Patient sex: F
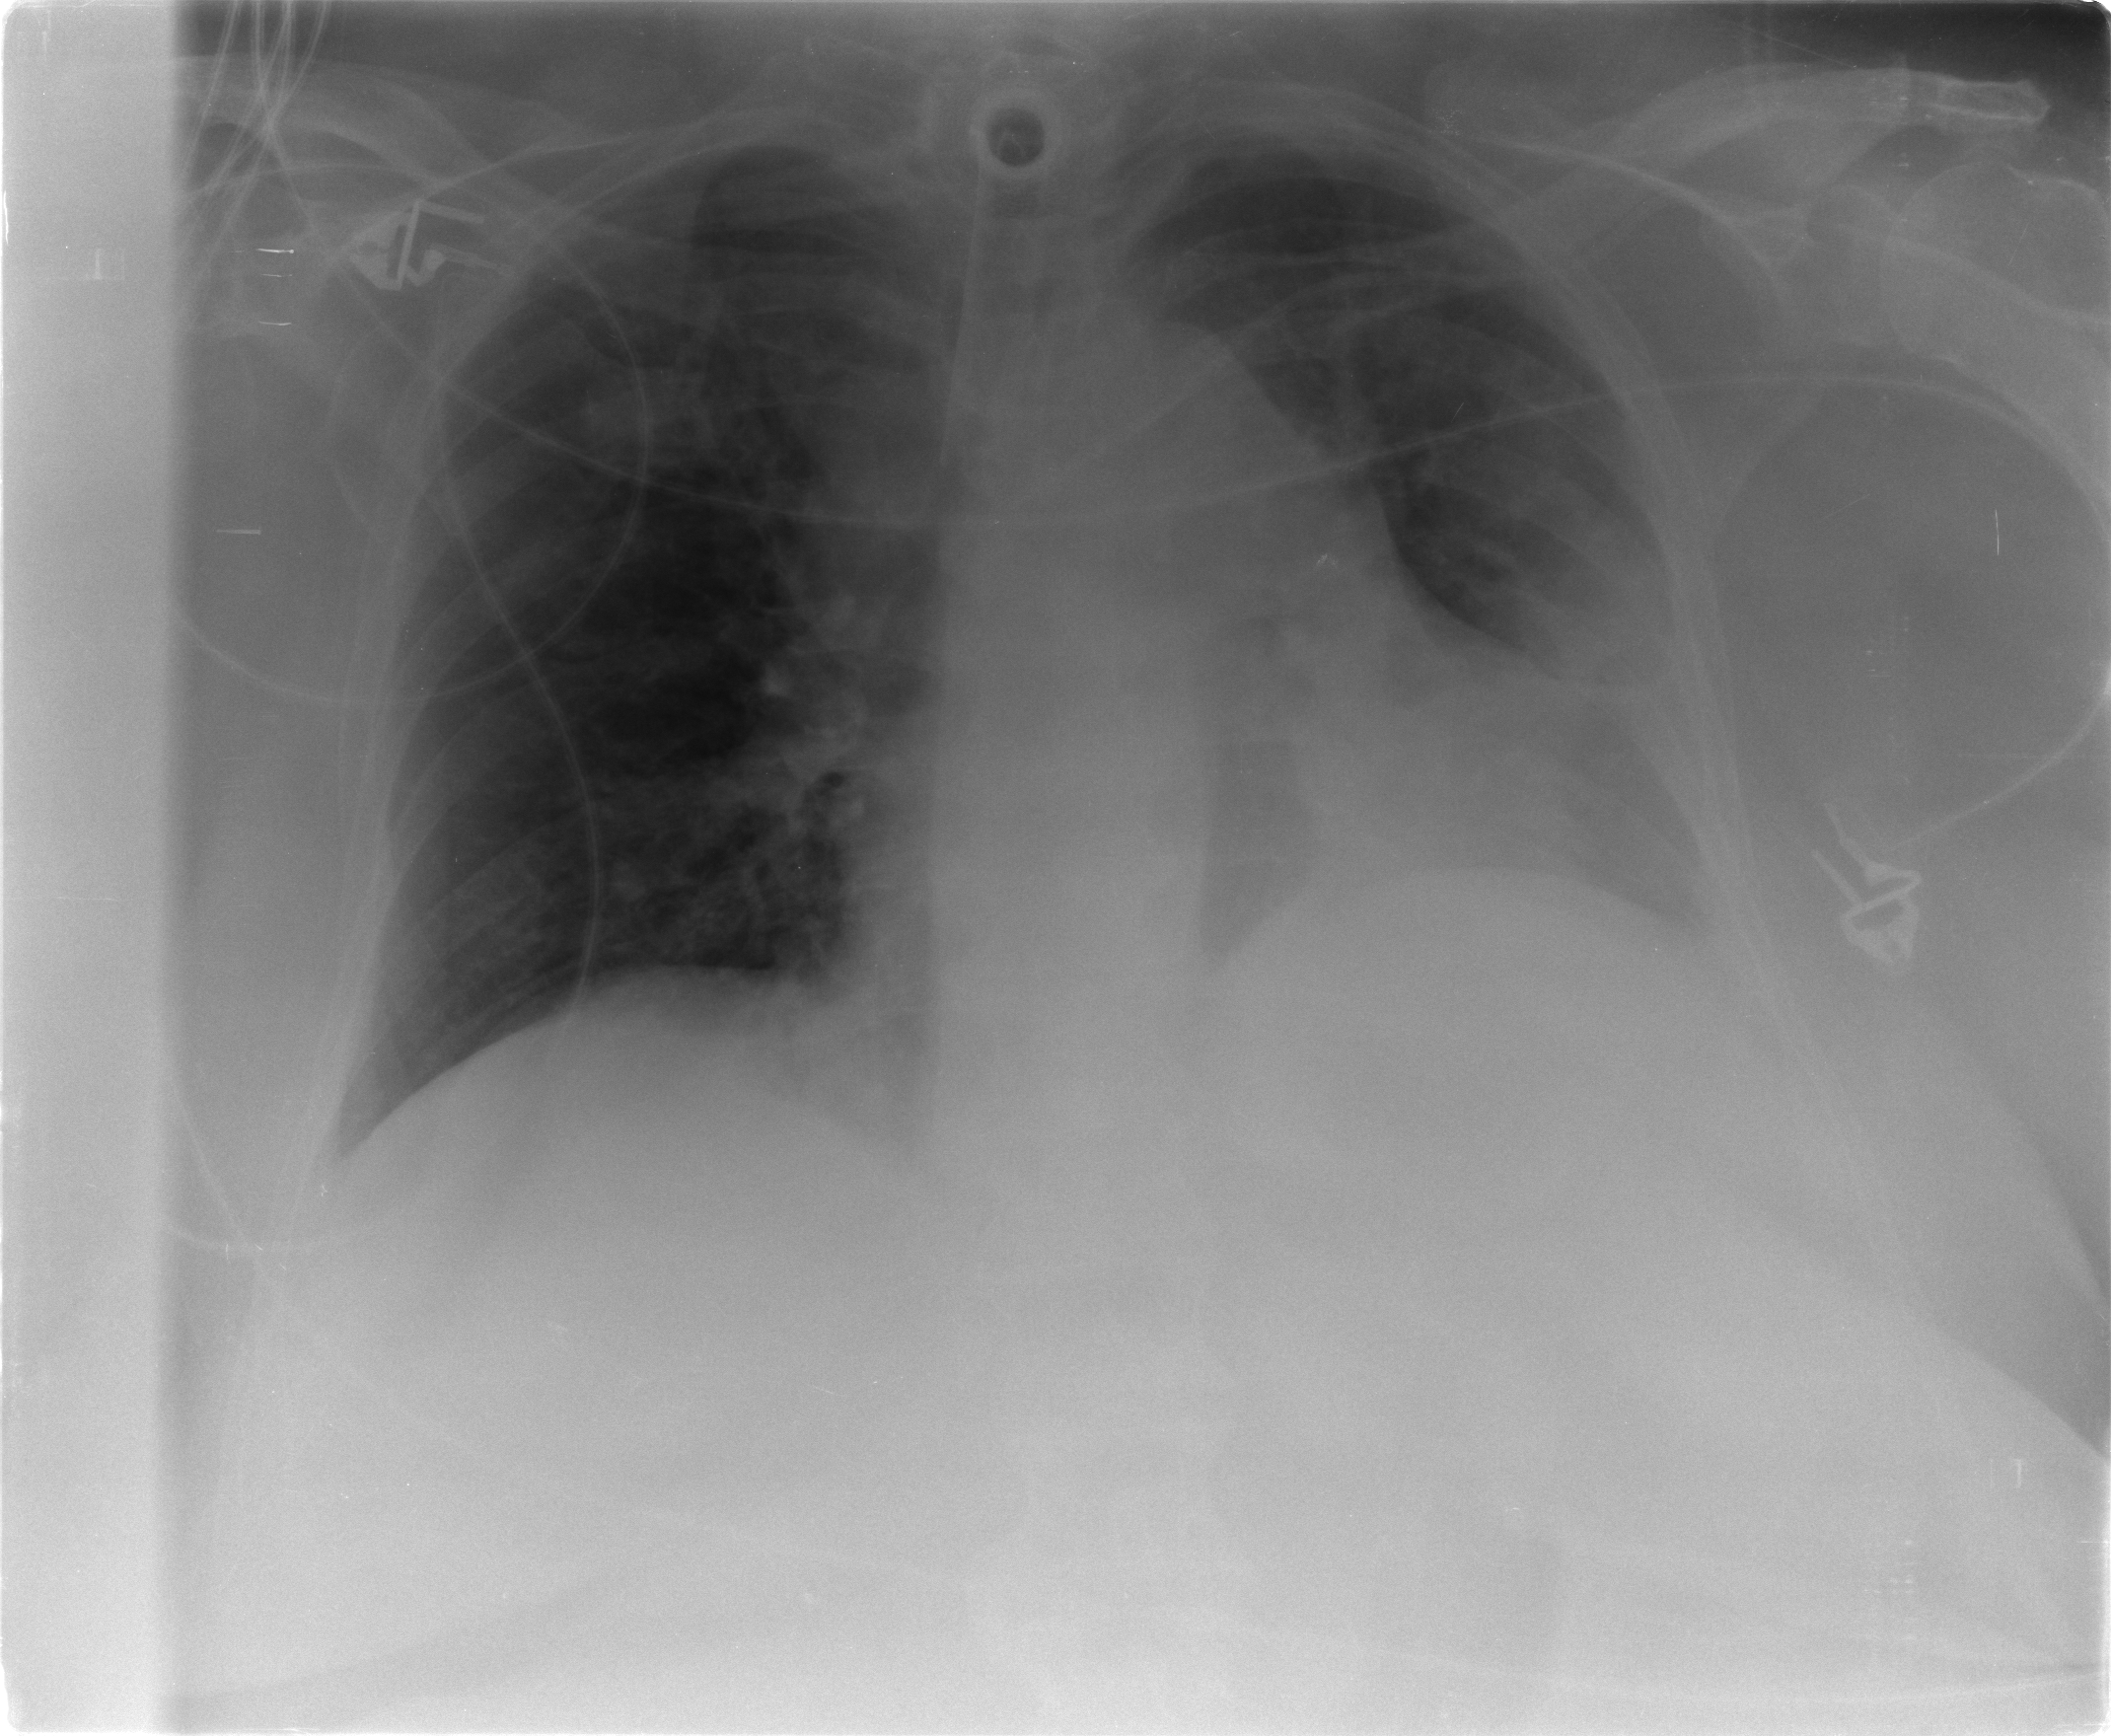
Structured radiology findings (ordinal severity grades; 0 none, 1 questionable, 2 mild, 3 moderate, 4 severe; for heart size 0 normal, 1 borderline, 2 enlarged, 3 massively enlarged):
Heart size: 2
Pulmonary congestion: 2
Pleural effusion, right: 0
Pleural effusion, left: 2
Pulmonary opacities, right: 0
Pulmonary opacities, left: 2
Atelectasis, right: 0
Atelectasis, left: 3